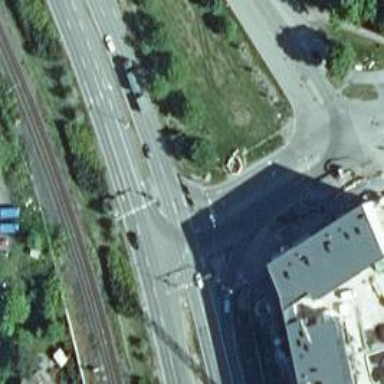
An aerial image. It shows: Tertiary road with asphalt surface.